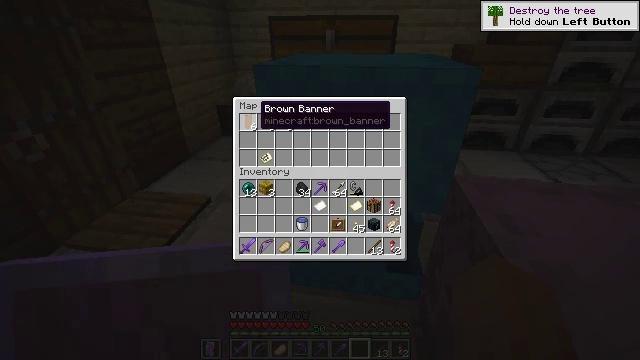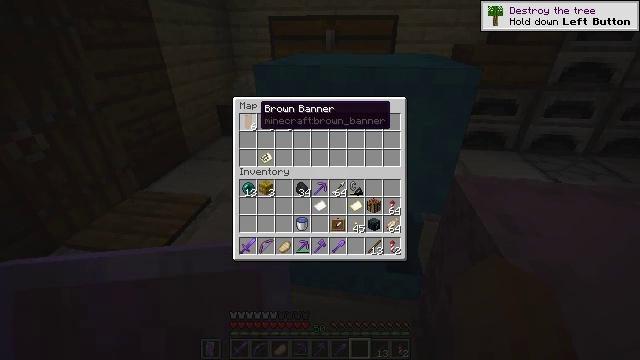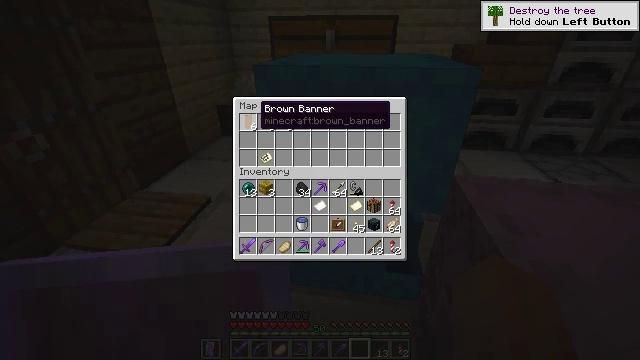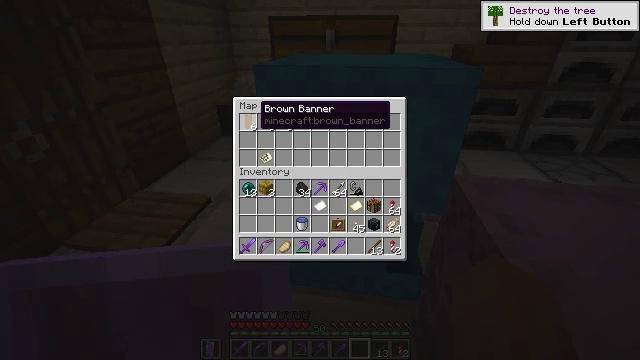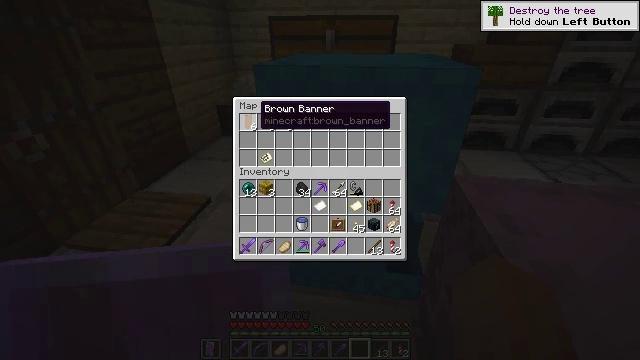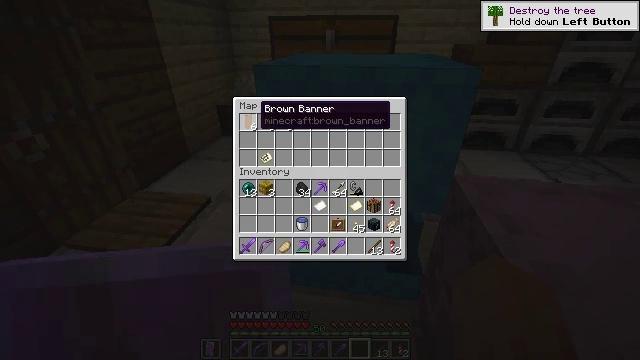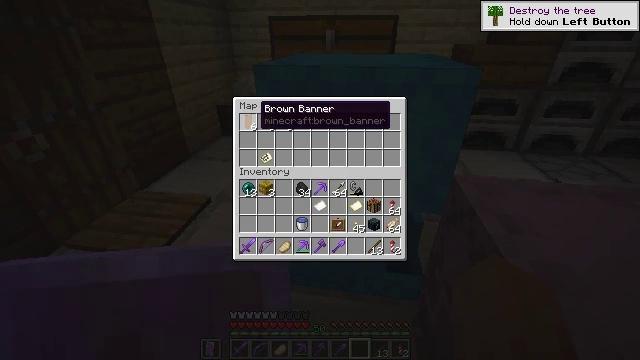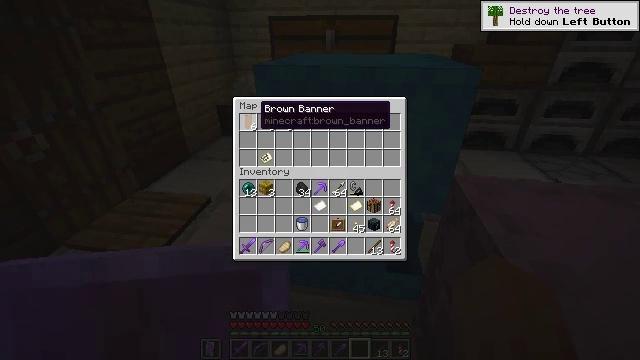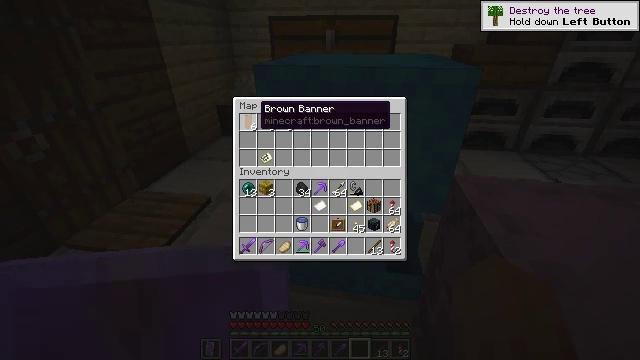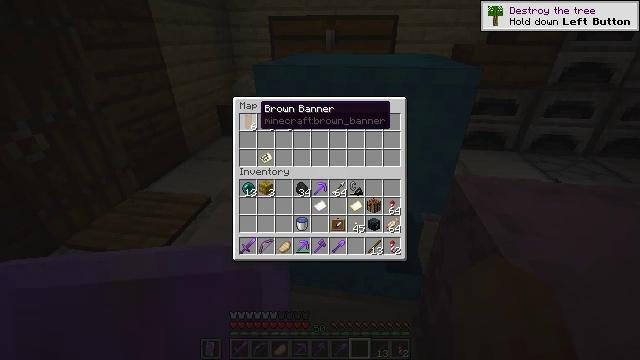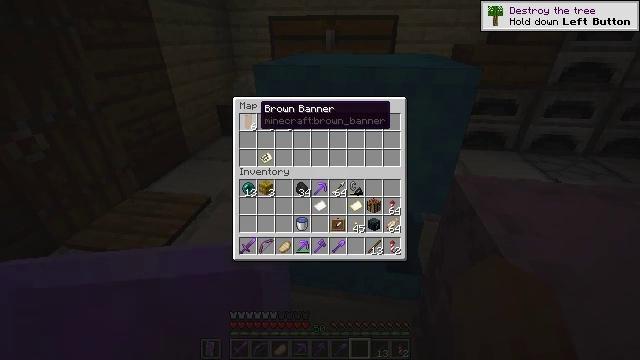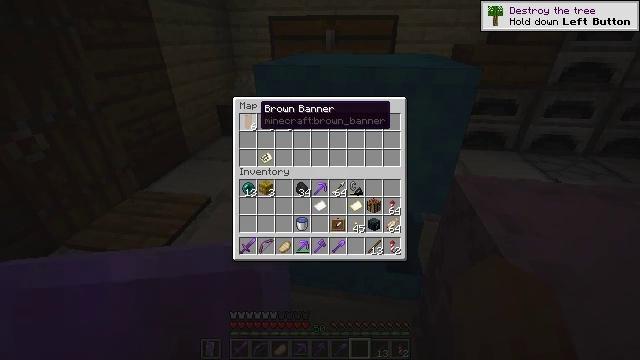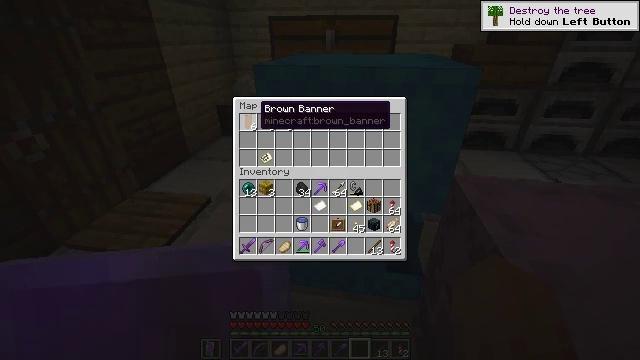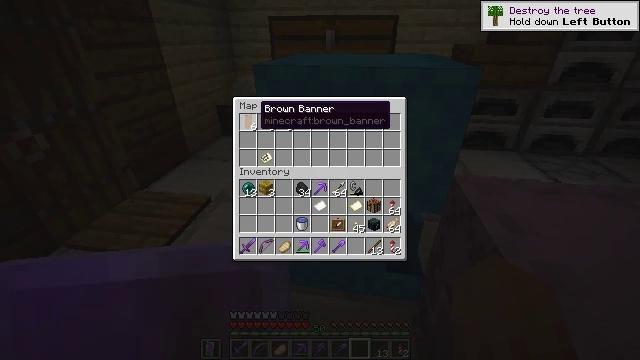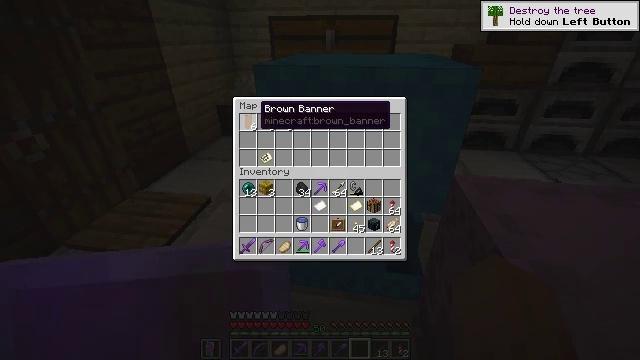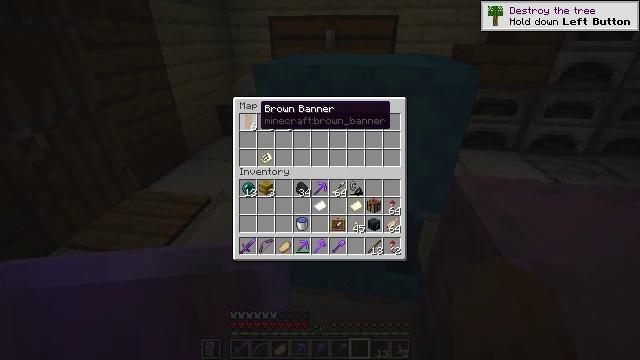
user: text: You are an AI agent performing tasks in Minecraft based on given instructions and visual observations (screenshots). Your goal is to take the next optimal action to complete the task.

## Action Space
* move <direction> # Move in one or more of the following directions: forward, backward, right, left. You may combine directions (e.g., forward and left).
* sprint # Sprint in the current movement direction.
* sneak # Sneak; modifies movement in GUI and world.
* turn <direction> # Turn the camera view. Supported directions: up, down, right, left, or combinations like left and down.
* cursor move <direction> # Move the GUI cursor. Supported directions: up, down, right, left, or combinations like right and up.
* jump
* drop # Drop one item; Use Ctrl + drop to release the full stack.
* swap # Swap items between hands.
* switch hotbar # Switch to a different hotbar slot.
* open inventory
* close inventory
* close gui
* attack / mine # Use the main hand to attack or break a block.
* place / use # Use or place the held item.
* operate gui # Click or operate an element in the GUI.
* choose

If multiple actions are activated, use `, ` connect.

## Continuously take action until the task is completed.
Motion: motion action
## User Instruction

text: craft item white banner
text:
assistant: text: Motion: no_op
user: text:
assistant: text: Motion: no_op
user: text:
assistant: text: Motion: no_op
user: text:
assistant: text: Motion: no_op
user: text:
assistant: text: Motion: no_op
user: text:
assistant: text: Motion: no_op
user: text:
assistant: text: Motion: no_op
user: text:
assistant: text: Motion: no_op
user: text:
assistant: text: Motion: no_op
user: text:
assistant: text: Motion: no_op
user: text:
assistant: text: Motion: no_op
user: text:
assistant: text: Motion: no_op
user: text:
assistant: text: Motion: no_op
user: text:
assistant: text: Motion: no_op
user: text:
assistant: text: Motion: no_op
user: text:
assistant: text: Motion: no_op
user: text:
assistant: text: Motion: no_op
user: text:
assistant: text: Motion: no_op
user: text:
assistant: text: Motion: no_op
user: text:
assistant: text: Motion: no_op
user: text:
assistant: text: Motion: no_op
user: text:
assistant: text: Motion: no_op
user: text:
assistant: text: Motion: no_op
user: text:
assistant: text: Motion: no_op
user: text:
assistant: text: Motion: no_op
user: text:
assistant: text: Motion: no_op
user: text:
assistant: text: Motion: no_op
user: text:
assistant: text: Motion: no_op
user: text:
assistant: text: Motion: no_op
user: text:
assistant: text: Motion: no_op